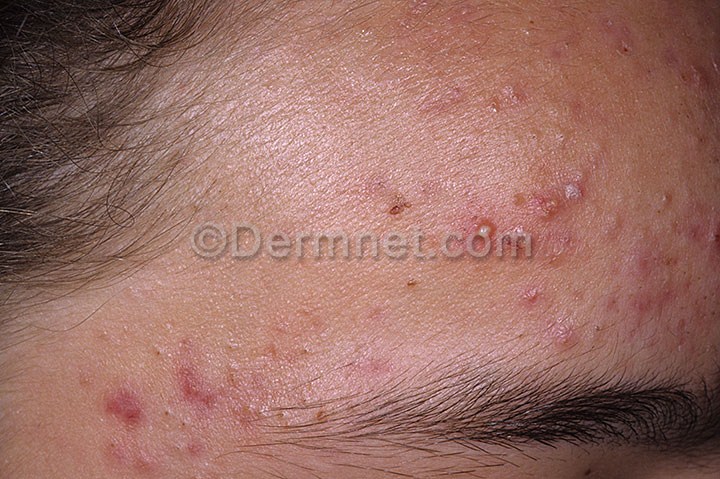
Disease: Acne and Rosacea Photos